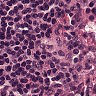
Metastatic tissue present: no